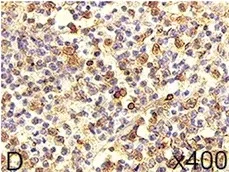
Lymphatic cells are frequently positive with cleaved caspase 3 (
x
400 magnification).
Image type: pathology (immunostaining)